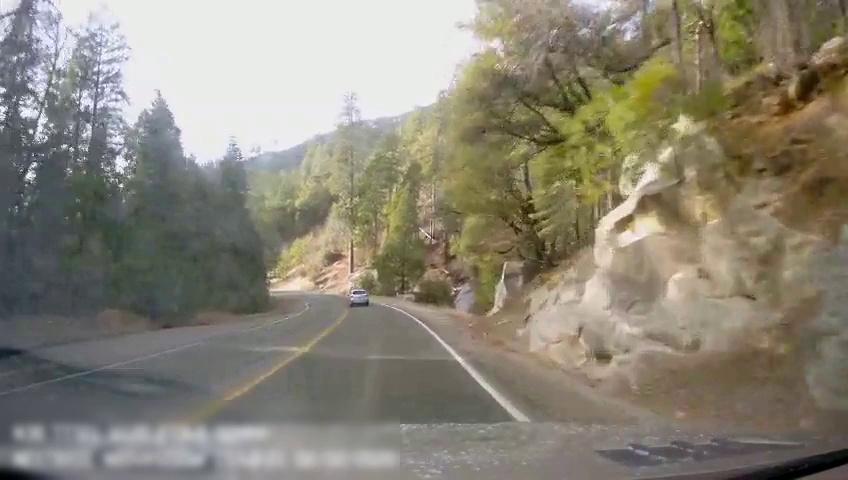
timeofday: Day
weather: Sunny
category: Drivable Space
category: Vehicles | Car
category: Lanes | Opposite Lane
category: Lanes | Current Lane
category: Lanes | Current Lane